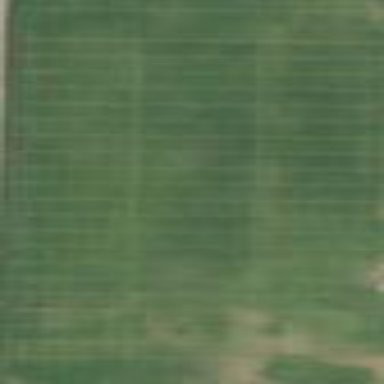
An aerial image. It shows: Pitch for American football.